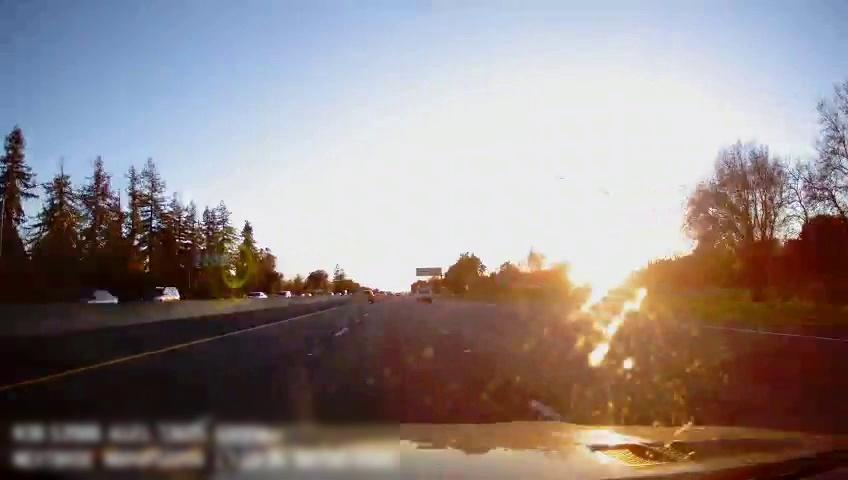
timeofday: Day
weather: Sunny
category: Drivable Space
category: Vehicles | SUV
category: Vehicles | Truck
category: Vehicles | Car
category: Vehicles | SUV
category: Vehicles | Car
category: Vehicles | Car
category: Lanes | Alternate Lane
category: Lanes | Current Lane
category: Lanes | Current Lane
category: Lanes | Alternate Lane
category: Traffic | Signs